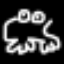
Label: frog